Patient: sex M, age 52
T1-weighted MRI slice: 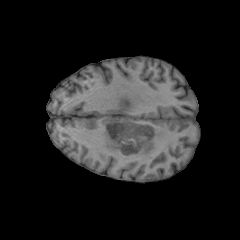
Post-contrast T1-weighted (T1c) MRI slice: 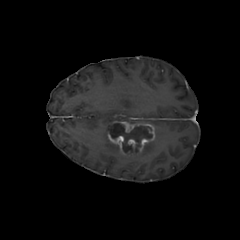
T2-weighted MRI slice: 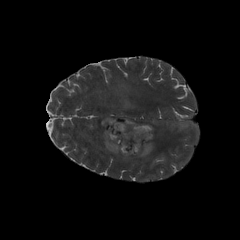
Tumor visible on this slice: yes
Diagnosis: Glioblastoma, IDH-wildtype
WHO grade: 4